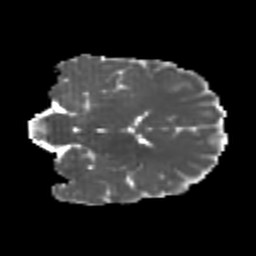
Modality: MD
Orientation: coronal
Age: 22
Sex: male
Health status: healthy
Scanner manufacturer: philips
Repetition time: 7.386 s
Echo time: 0.08599 s